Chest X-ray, PA view. Patient: 53 years old, sex F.
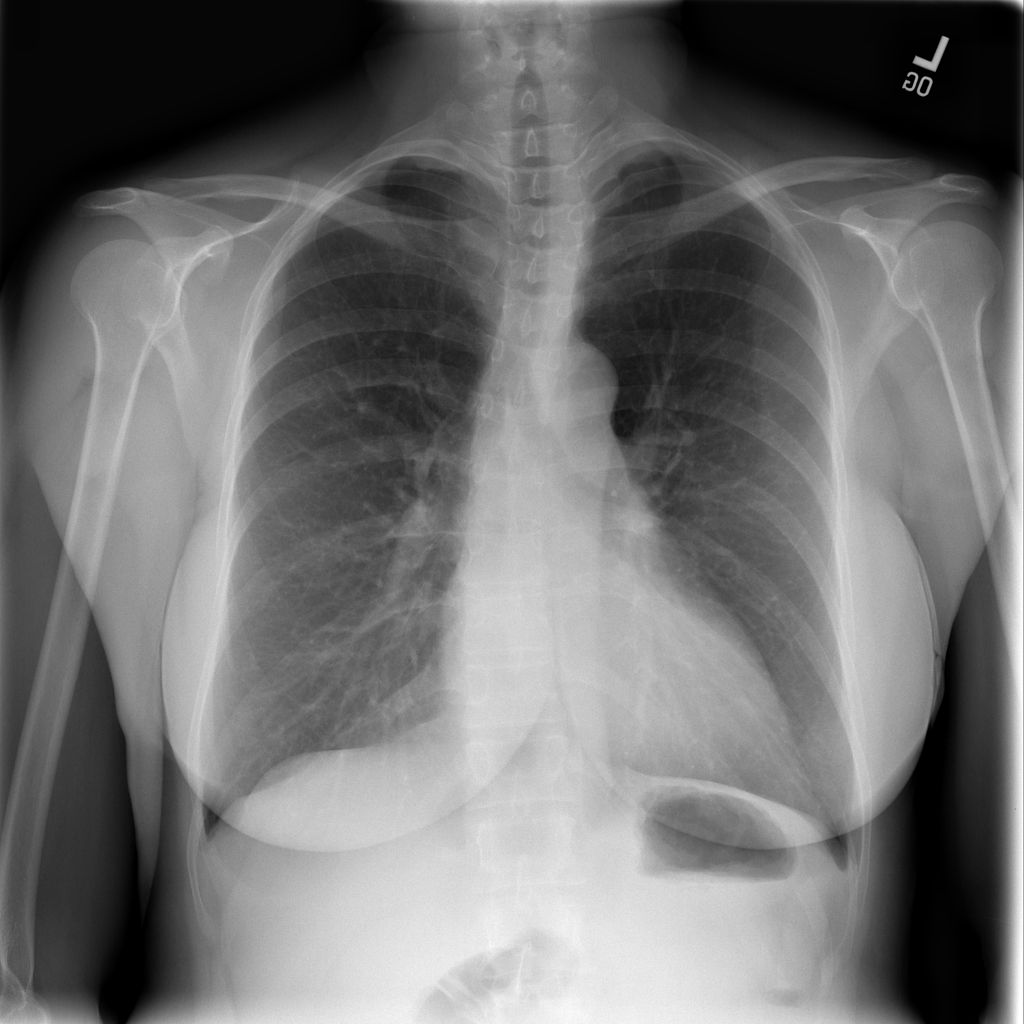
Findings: Infiltration